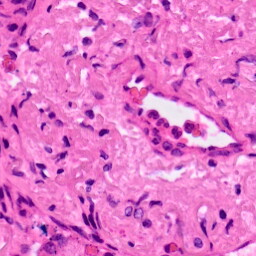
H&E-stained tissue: Lung